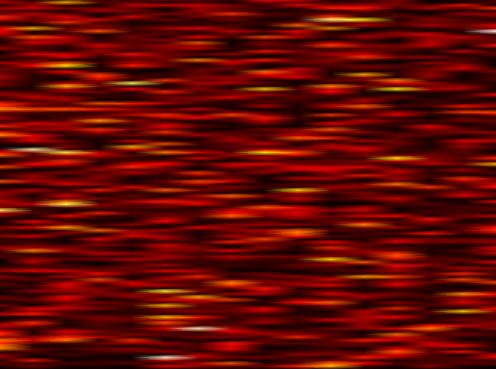
Label: FBMC